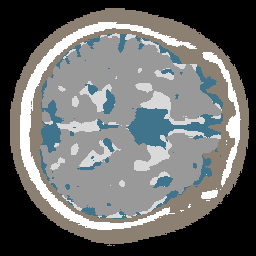
Label: no_lesion